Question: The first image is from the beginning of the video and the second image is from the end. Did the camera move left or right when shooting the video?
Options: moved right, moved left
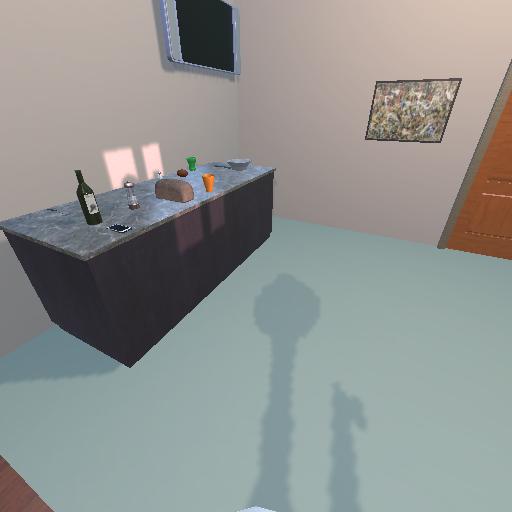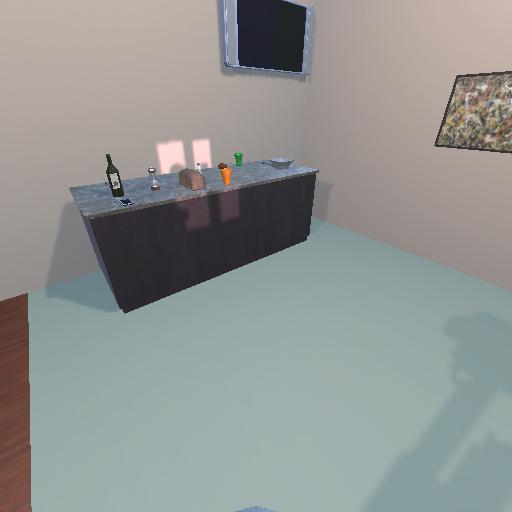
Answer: moved right